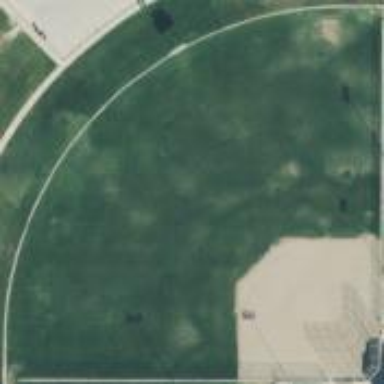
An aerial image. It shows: Baseball pitch for leisure and sports activities.